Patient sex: M
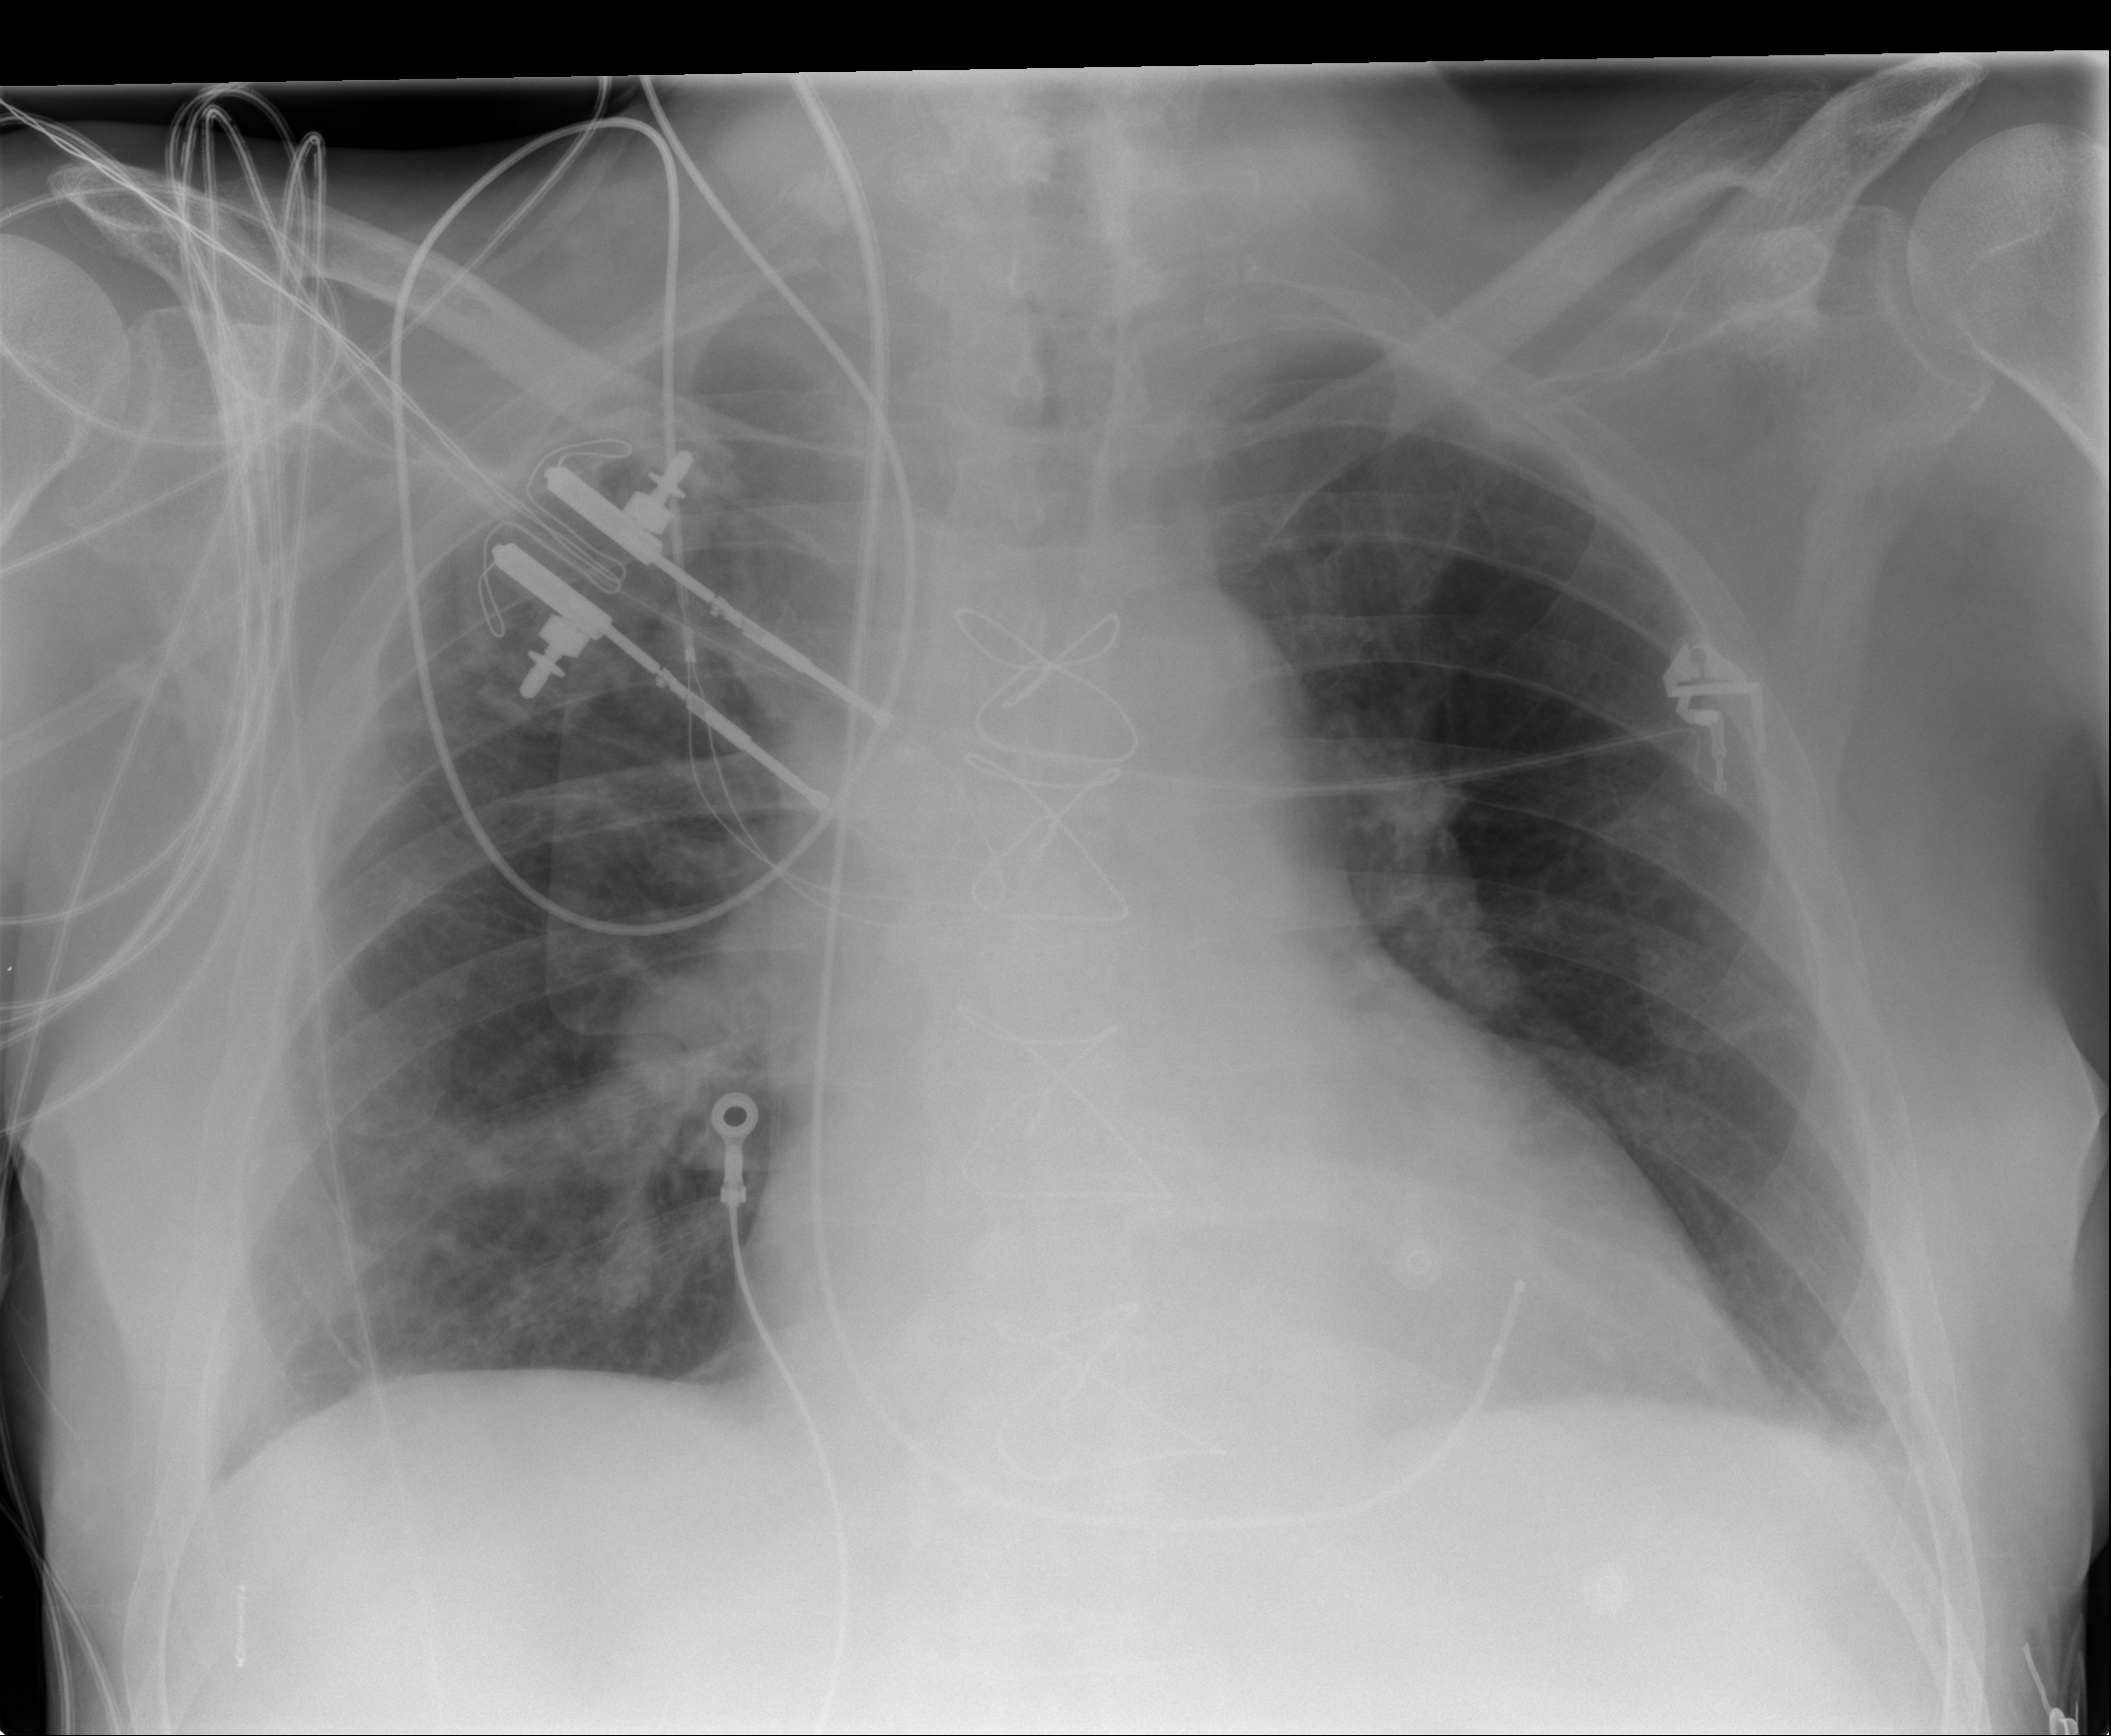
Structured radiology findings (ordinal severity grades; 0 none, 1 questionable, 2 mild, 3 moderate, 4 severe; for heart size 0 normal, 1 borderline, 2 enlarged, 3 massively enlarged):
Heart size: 2
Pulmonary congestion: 0
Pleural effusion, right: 0
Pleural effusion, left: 1
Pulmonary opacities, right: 0
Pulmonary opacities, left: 0
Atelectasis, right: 0
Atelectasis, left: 0